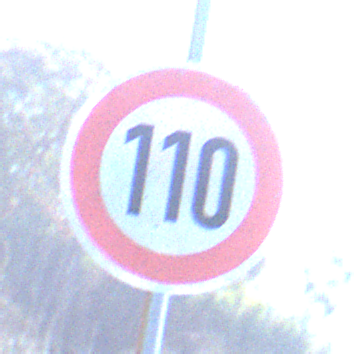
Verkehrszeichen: Geschwindigkeit110
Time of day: MorningAfternoon
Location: Outdoor (Nature)
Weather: Clear
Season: NotSpecified
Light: Natural